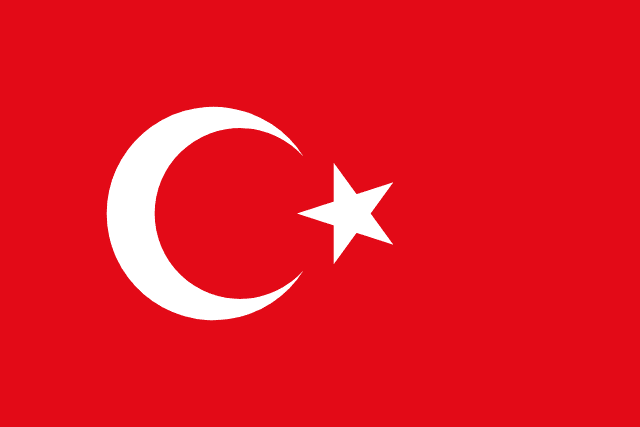
Country: Turkey
Country code: tr